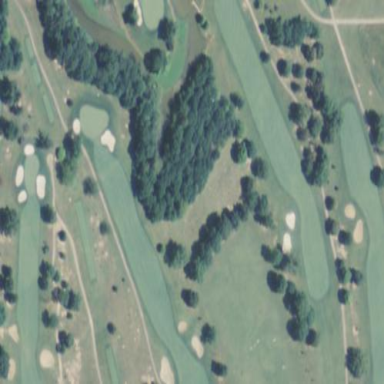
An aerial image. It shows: Golf fairway surrounded by grass.